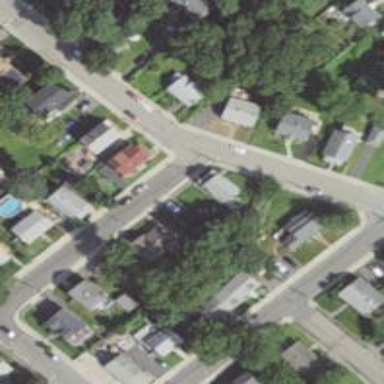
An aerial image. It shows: Sidewalk.